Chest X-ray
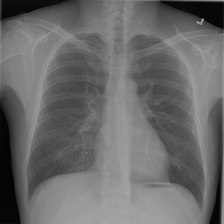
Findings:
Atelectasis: negative
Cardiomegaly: negative
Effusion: negative
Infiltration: negative
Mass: negative
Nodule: negative
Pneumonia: negative
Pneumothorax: negative
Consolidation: negative
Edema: negative
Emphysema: negative
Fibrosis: negative
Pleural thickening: negative
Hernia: negative